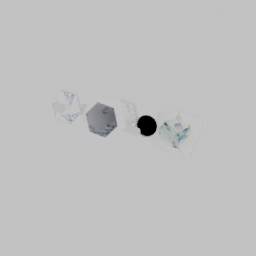
Label: tools